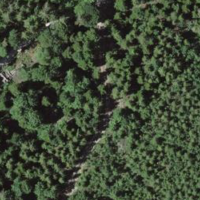
EUNIS habitat code: 41
Species observed at this site:
Melittis melissophyllum